Group 1:
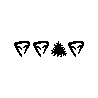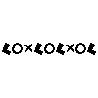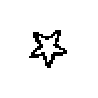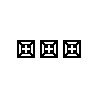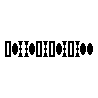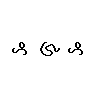
Group 2:
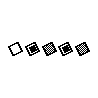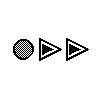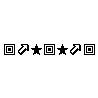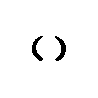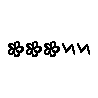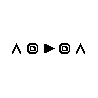
Rule separating the two groups: Sequence contains each possible way its distinct elements can be arranged as a subsequence vs. not so.
Example: There are 6 ways of arranging the letters A, B and C: ABC, ACB, BAC, BCA, CAB, and CBA. The string "ABCABACBA" contains each of these as a substring, and would therefore be sorted left.
Concepts: intersection, overlap, overlapping, sequence
Author: Leo Crabbe
Reference: https://en.wikipedia.org/wiki/Superpermutation